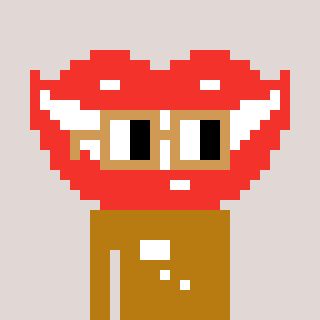
a pixel art character with square brown glasses, a smile-shaped head and a gold-colored body on a warm background